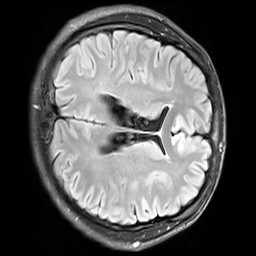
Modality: FLAIR
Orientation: axial
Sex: male
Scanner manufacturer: siemens
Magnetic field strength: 3 T
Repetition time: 10 s
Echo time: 0.09 s